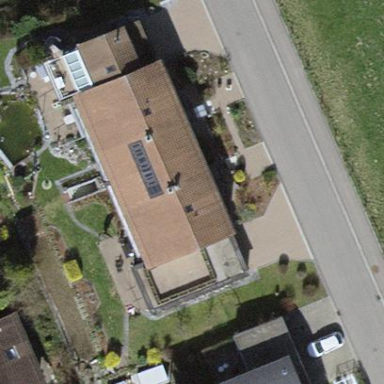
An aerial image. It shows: Building with tile roof.